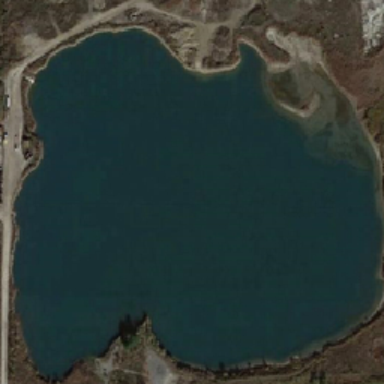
There is a pond in the center of the land .